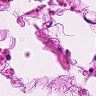
Metastatic tissue present: no